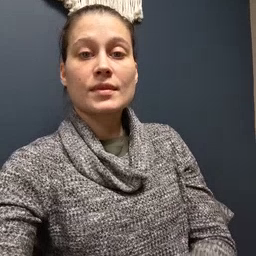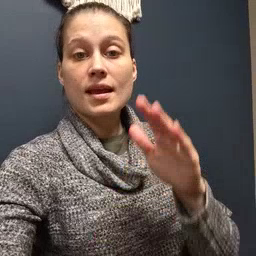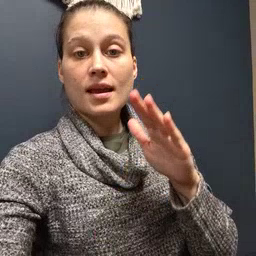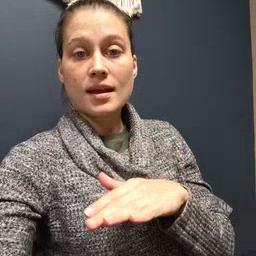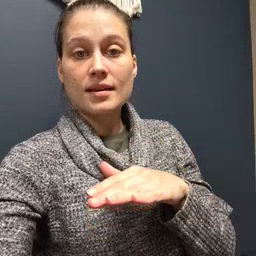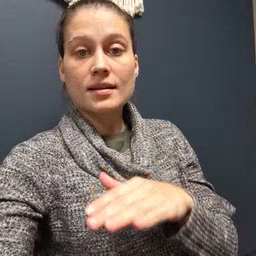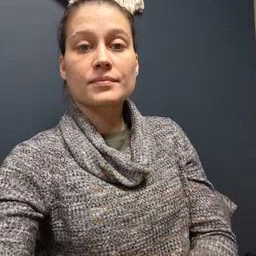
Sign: on